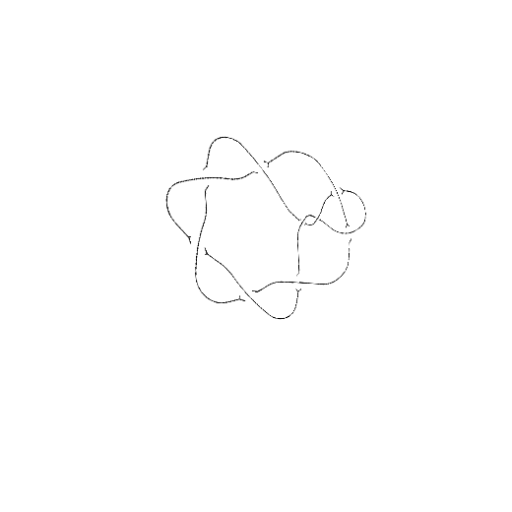
Crossing number: 9